Interaction volume radius: 10 \u00c5
Interaction volume height: 35 \u00c5
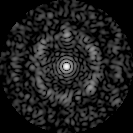
Disorder parameter: 0.8005